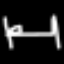
Label: bed